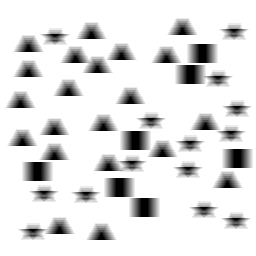
Squares: 7
Triangles: 21
Stars: 14
Total shapes: 42